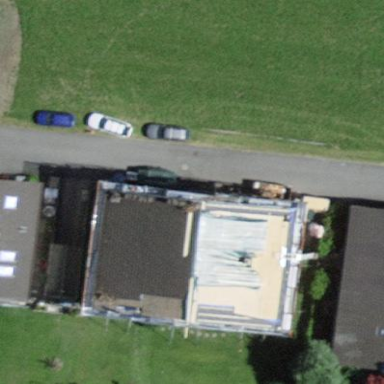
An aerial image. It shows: Residential building with gabled roof.